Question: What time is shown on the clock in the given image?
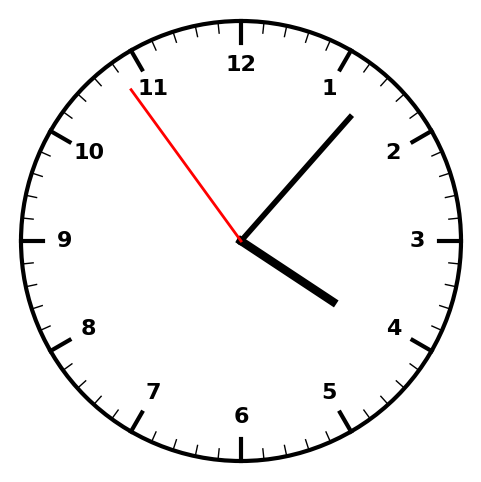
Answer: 04:06:54